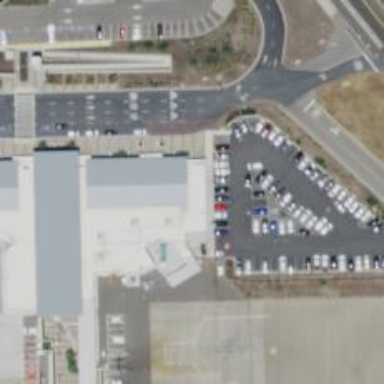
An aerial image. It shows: Car rental facility.